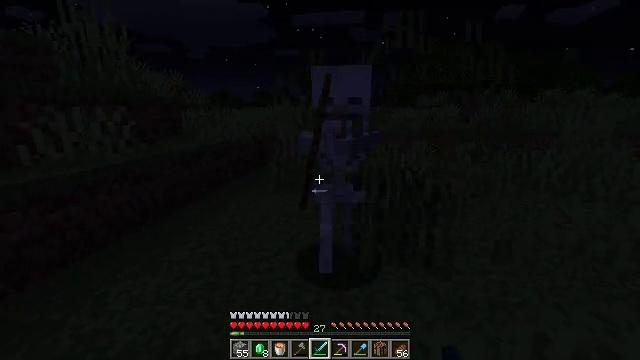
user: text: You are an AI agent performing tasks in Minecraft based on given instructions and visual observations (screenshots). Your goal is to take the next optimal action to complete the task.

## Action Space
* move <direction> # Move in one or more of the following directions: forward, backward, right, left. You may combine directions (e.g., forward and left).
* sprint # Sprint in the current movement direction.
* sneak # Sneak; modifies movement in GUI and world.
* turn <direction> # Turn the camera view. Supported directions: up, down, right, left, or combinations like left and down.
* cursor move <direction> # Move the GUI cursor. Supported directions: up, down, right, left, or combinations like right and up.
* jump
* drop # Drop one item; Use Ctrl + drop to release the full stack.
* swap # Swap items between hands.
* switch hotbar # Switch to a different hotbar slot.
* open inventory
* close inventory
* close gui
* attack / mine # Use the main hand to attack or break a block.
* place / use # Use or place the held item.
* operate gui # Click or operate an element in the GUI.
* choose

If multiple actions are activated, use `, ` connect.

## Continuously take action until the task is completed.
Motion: motion action
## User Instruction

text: Remove the tall grass to clear the area.
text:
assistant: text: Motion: no_op